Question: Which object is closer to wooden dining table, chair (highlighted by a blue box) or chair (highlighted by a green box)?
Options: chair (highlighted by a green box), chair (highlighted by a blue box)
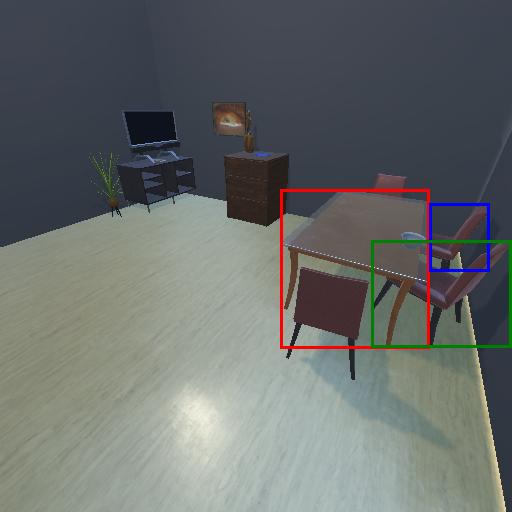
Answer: chair (highlighted by a green box)